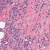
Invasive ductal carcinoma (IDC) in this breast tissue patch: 0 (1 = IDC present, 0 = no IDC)